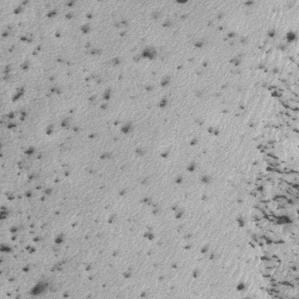
Label: frost